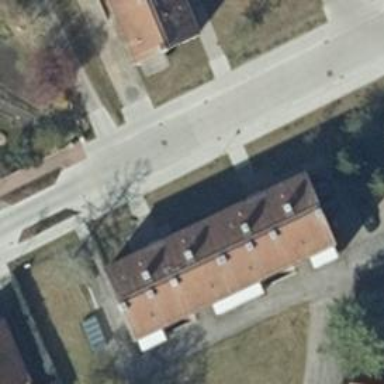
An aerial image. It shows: Paved footway.